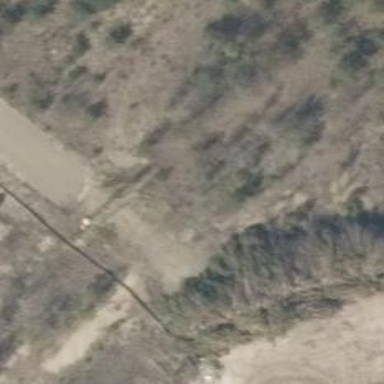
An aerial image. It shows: Abandoned railway.